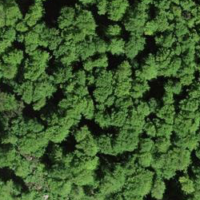
EUNIS habitat code: 41
Species observed at this site:
Fagus sylvatica